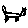
Label: cat